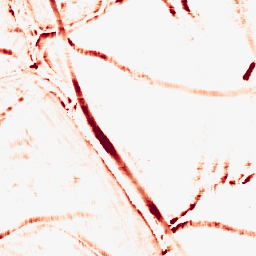
Category: morphological
Decomposition family: morphological_square
Decomposition parameters: operation: opening
size: 10
Upsampling method: sinc_blackman
Upsampling parameters: scale: 2
kernel_size: 4
Upsampling scale: 2